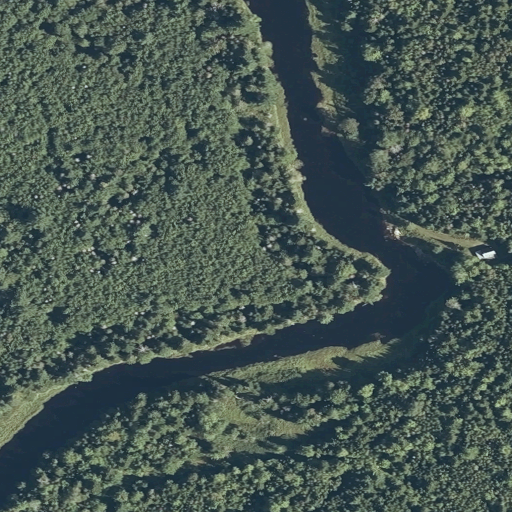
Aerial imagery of cape in Maine named Hardwood Point containing woody wetlands, mixed forest, open water, evergreen forest, deciduous forest, herbaceous wetlands, and open development